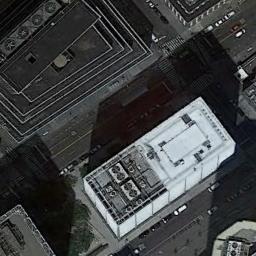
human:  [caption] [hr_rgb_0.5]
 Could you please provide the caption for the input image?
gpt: There are several cars on the road next to the building .

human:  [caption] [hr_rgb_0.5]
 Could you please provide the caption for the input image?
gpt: The commercial area is on the open place .

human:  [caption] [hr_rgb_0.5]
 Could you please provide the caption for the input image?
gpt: A commercial area with a white building is surrounded by some roads .

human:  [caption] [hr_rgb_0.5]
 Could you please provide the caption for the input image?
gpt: In a commercial district there are several tall buildings of different shapes and several roads with many cars .

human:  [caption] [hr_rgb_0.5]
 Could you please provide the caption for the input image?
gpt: A building with a white roof by the roadside on a commercial area .